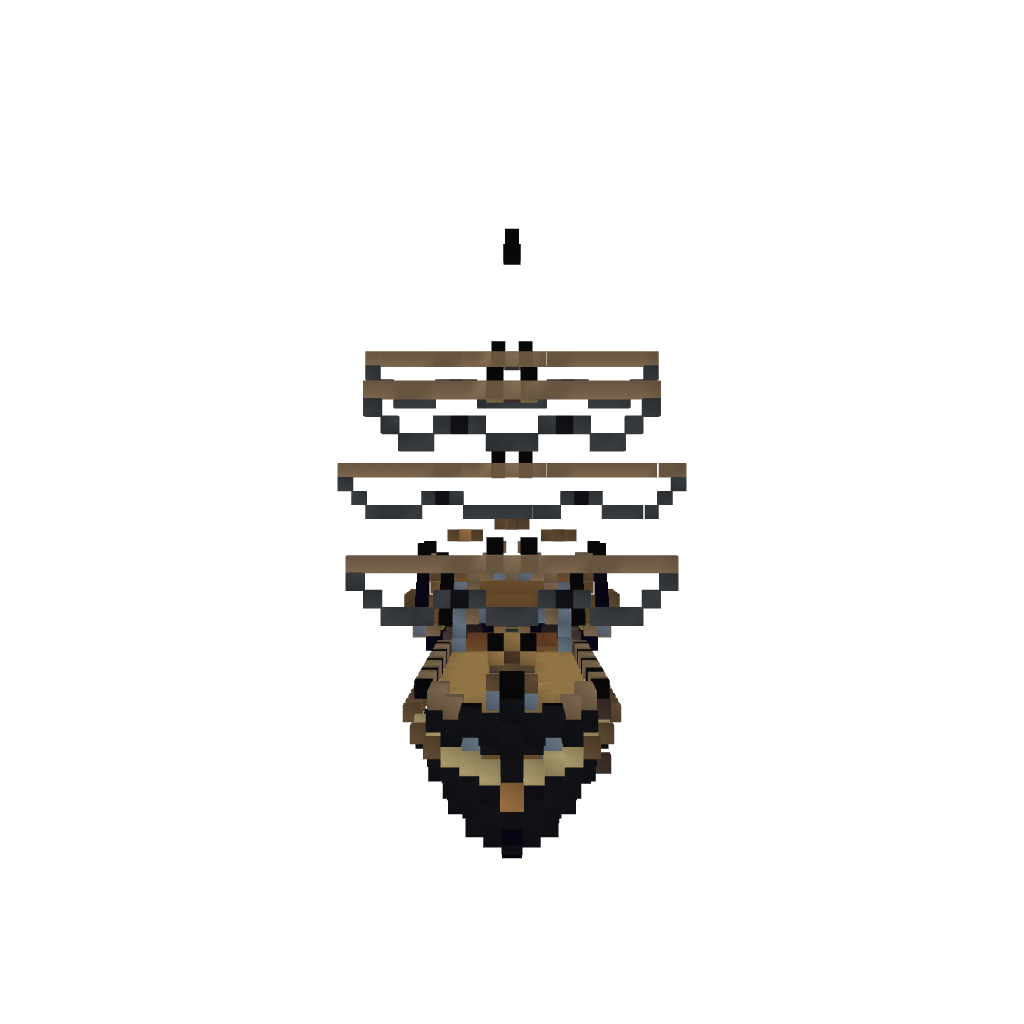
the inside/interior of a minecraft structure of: AxiumSA